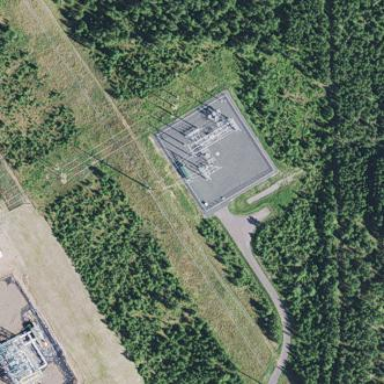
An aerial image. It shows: Outdoor power substation at the transmission level.